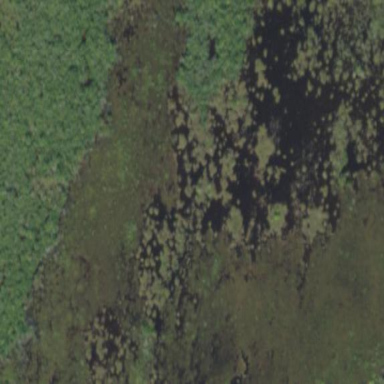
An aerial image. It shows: Saltmarsh wetland with plant community of Saltwater Marshes/Halophytic Herbaceous Prairie.